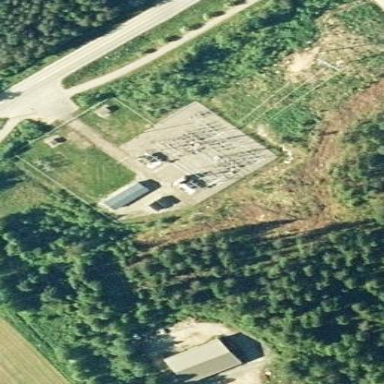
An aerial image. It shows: Distribution level power substation enclosed by chain link fence.